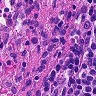
Metastatic tissue present: no